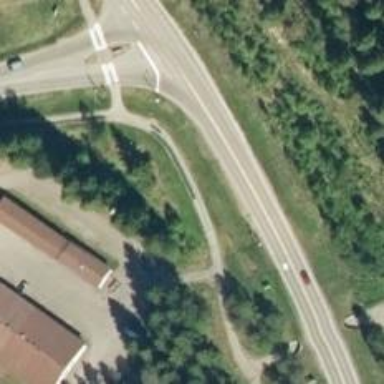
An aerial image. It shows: Asphalt path with cycle track.